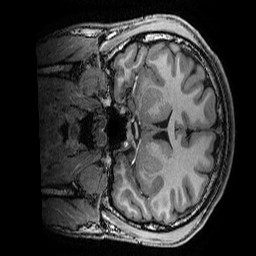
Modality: T1w
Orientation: coronal
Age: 21
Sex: male
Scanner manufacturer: ge
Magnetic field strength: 3 T
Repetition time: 0.007 s
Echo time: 0.00342 s